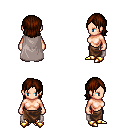
a pixel art fantasy rpg character, female body template, human, light skin, gray cape, robe skirt, brown long bangs hairstyle, gold boots, four views (front, back, left, right), 2x2 character sprite sheet, small pixel art, hard edges, no anti-aliasing